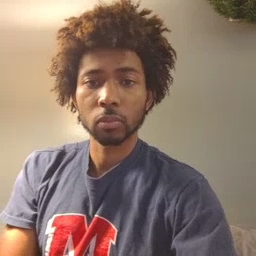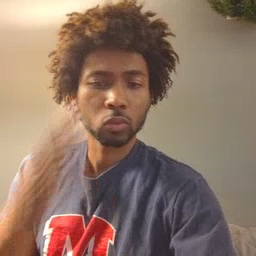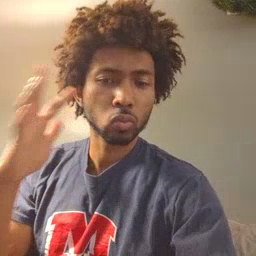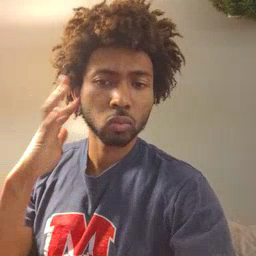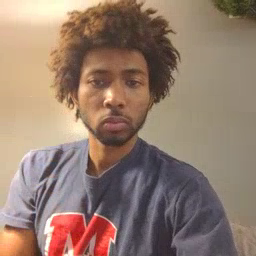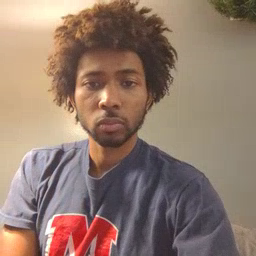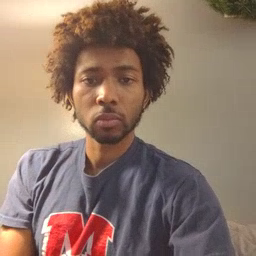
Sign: loud